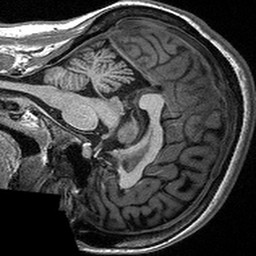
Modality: T1w
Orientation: sagittal
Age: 31
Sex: female